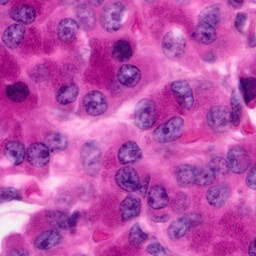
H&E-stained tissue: Pancreatic